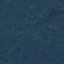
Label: Forest